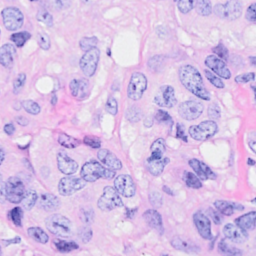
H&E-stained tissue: Breast